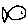
Label: fish